“阳马”，是底面为矩形，且有一条侧棱与底面垂直的四棱锥，《九章算术》总结了先秦时期数学成就，是我国古代内容极为丰富的数学巨著，对后世数学研究产生了广泛而深远的影响.书中有如下问题：“今有阳马，广五尺，袤七尺，高八尺，问积几何？”其意思为：“今有底面为矩形，它的底面长、宽分别为7尺和5尺，高8尺，问它的体积是多少？”若以上的条件不变，则这个四棱锥的外接球的表面积为( \   \ )平方尺.

\noindent A．$149\pi$ \quad\quad B．$140\pi$ \quad\quad C．$138\pi$ \quad\quad D．$128\pi$
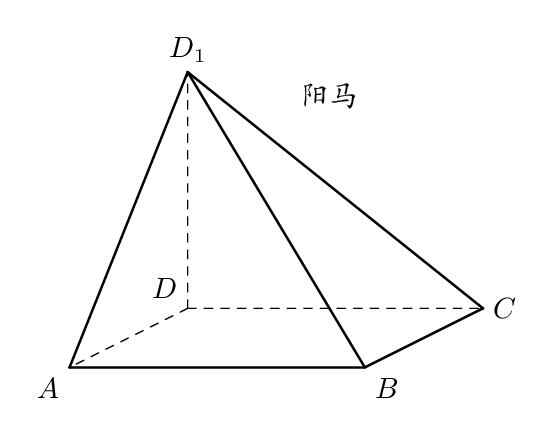
【解答】
\noindent \textbf{【答案】}C

\noindent \textbf{【分析】}将四棱锥放置于长方体中即可求解.

\noindent \textbf{【详解】}如图所示，这个四棱锥的外接球和长方体的外接球相同，

\noindent 所以外接球的半径为$R=\dfrac{\sqrt{7^2+5^2+8^2}}{2}=\dfrac{\sqrt{138}}{2}$，外接球的表面积$S=4\pi R^2=138\pi$.

\noindent 故选：C.
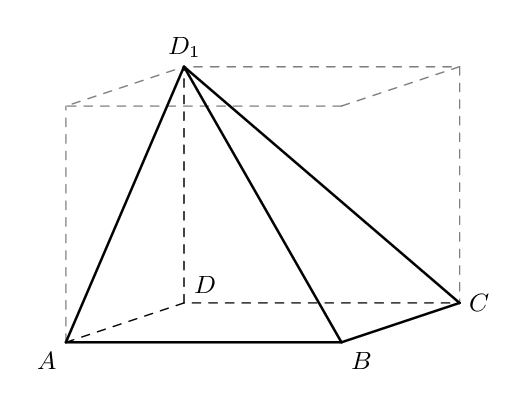